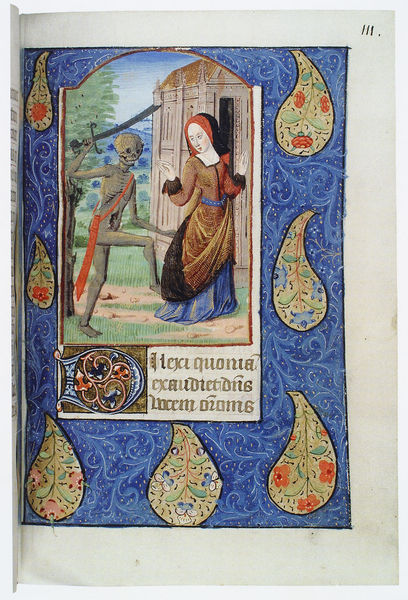
Titel: Stundenbuch aus Wolfenbüttel
Institution: Wolfenbüttel, Herzog August Bibliothek
Schlagwörter: baum, blau, grün, landschaft, frau, schwarz, weiss, blüten, dame, gras, haus, rot, tuch, wiese, muster, ornament, schädel, tod, schärpe, berge, rand, schwert, initiale, skelett, teufel, mittelalter, tropfen, kriche, buchmalerei